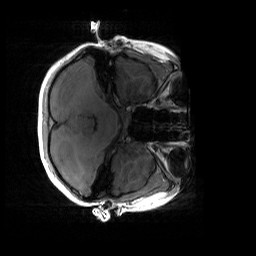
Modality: T1w
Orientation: axial
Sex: female
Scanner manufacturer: siemens
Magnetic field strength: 3 T
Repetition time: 1.9 s
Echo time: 0.00243 s